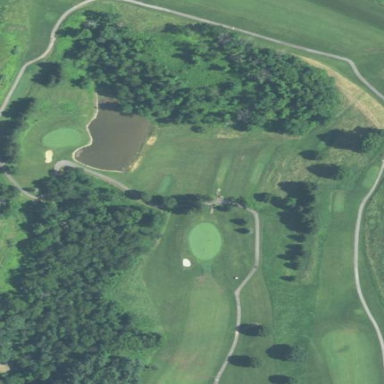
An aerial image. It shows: Rough grass area used for golfing.